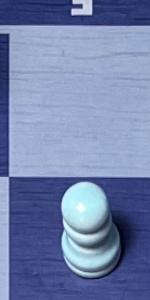
Label: Pawn_White